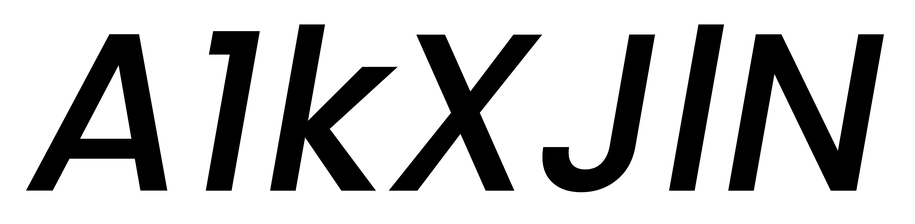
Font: Poppins-MediumItalic